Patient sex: M
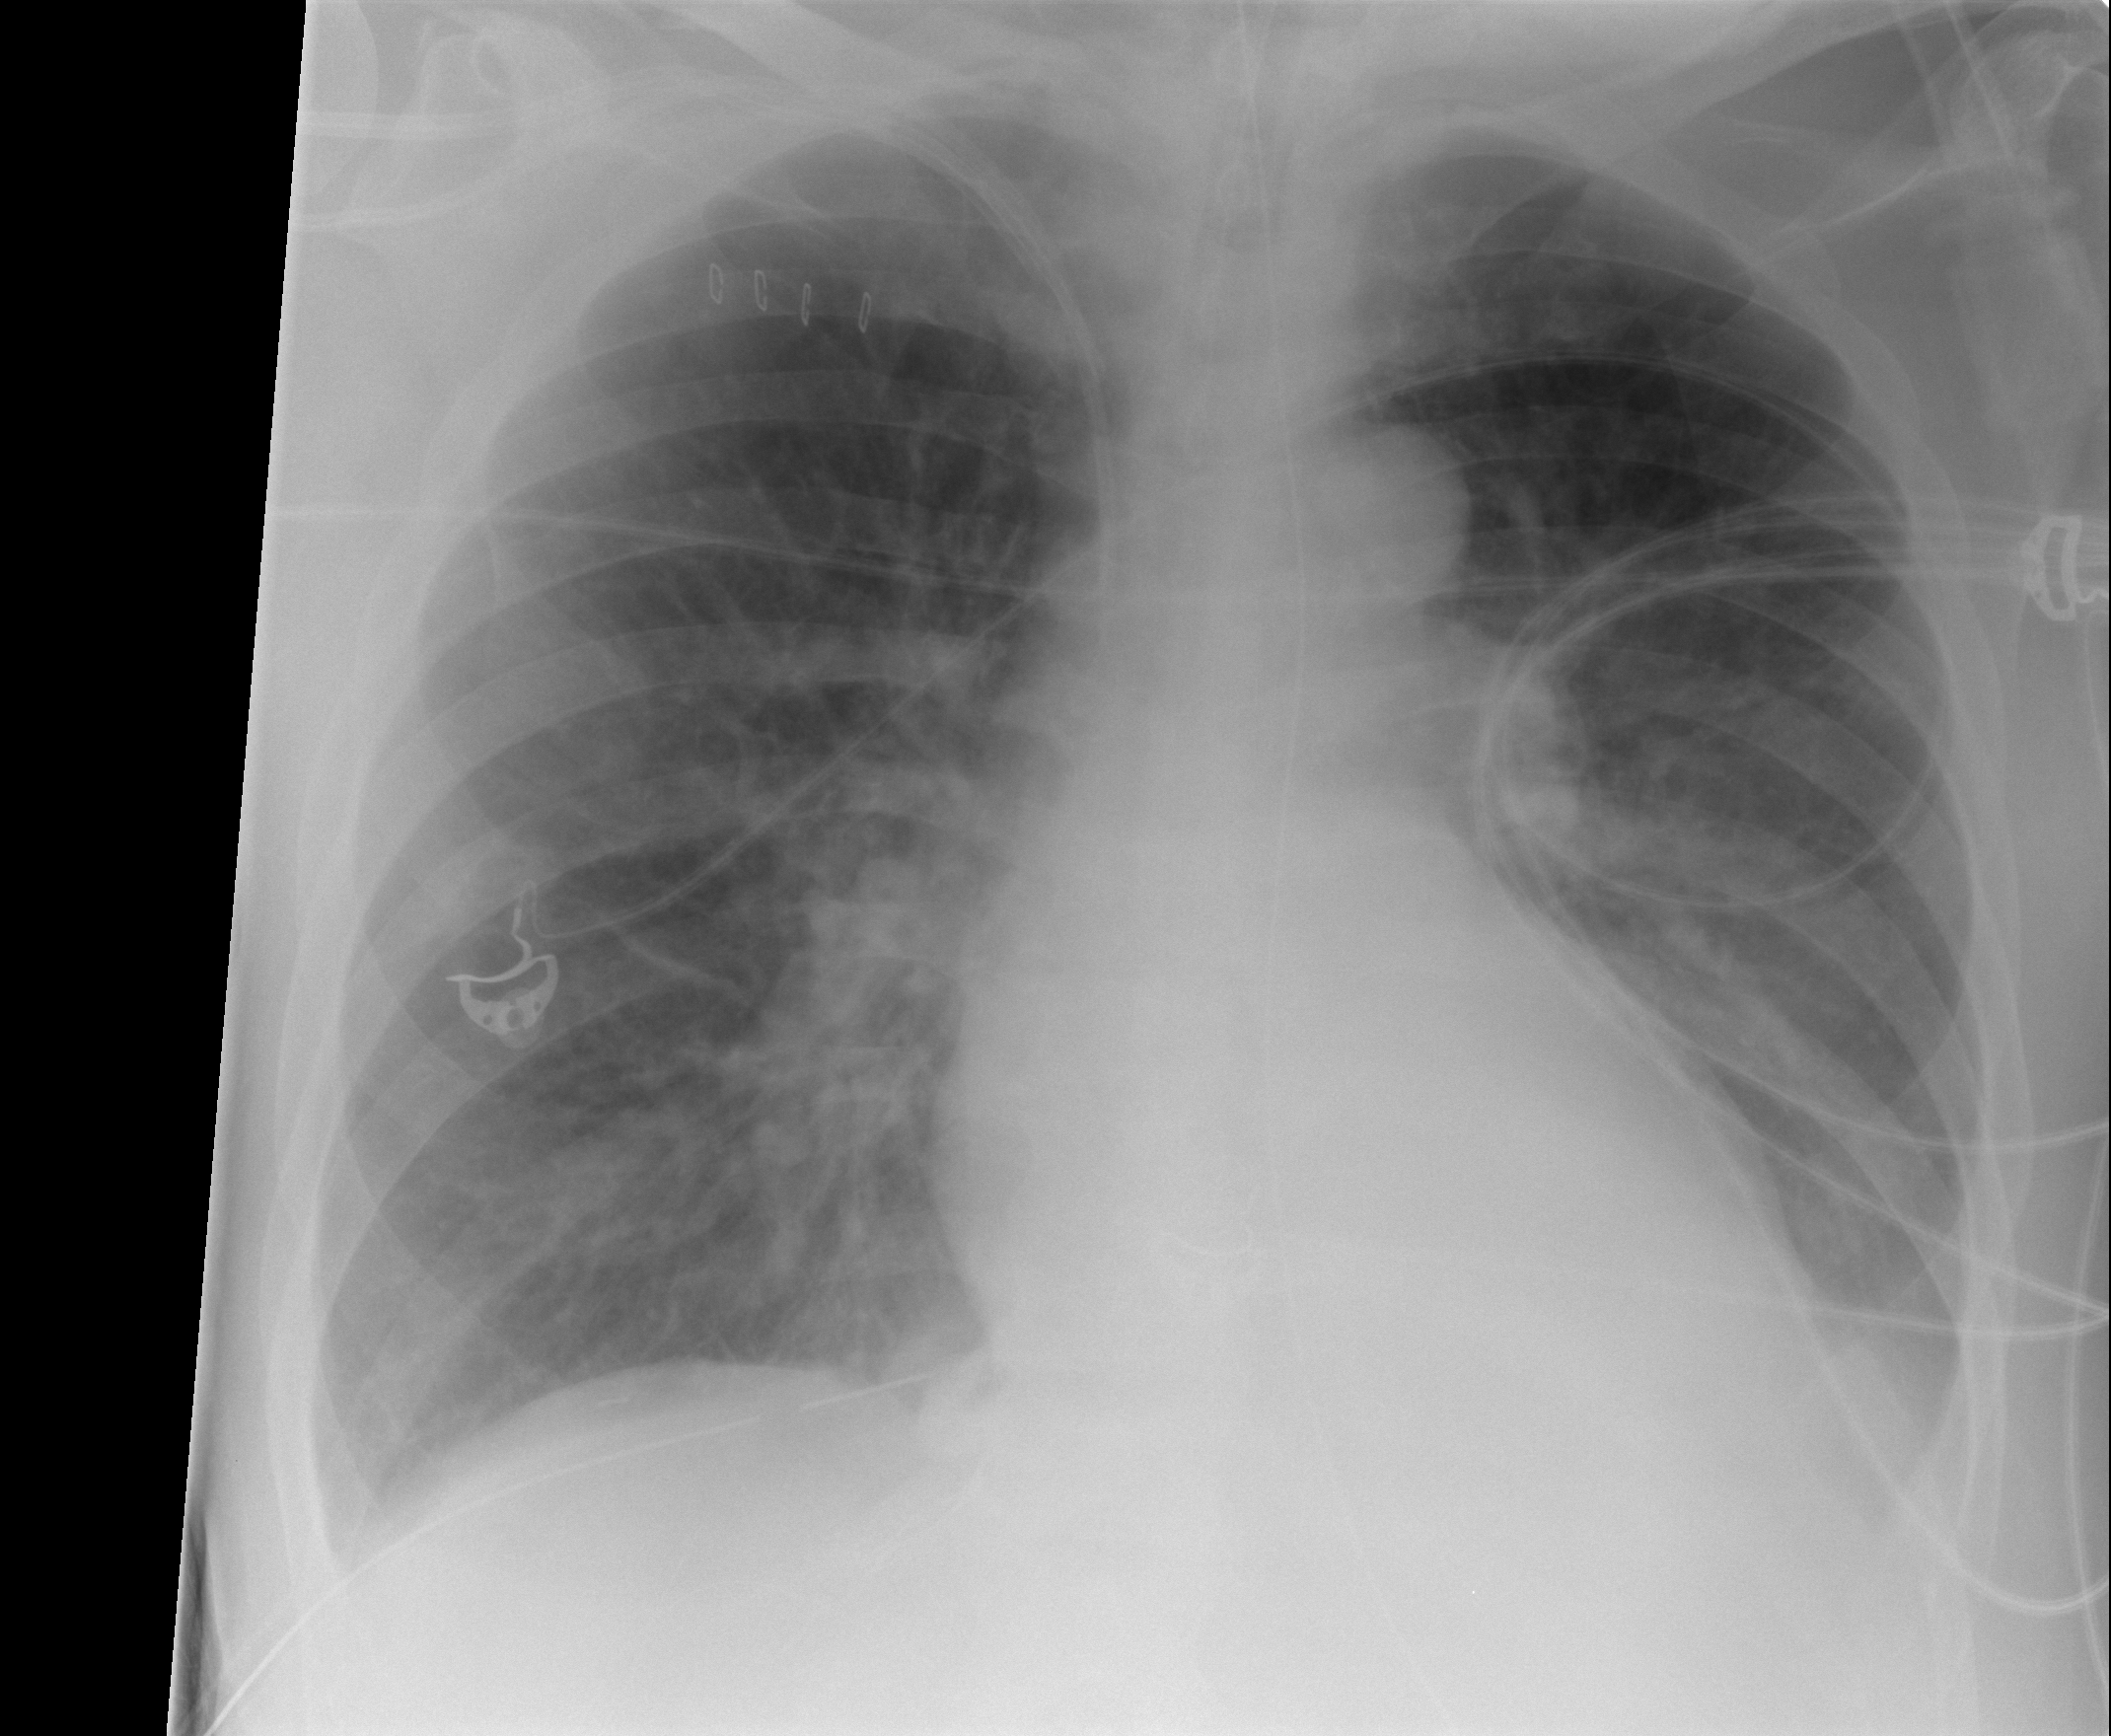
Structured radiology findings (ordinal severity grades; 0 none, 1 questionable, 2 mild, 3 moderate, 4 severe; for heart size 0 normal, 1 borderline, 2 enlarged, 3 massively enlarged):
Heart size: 0
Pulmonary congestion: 1
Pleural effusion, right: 0
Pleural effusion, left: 2
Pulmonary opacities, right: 0
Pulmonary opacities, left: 0
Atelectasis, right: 0
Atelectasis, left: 0